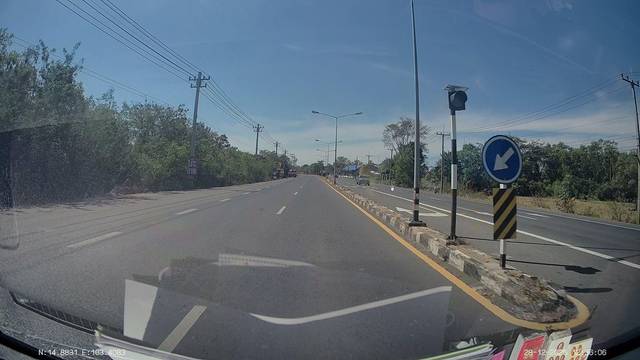
Region: Thailand
Coordinates: 14.883, 103.407